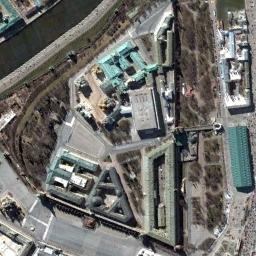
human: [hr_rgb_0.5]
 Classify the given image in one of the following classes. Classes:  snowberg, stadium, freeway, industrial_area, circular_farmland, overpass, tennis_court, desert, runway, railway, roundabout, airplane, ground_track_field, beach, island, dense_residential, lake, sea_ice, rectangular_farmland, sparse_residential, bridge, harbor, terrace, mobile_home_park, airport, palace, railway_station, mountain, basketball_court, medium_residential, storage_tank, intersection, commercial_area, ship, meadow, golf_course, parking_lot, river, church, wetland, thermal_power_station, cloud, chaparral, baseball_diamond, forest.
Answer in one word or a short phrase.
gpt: palace